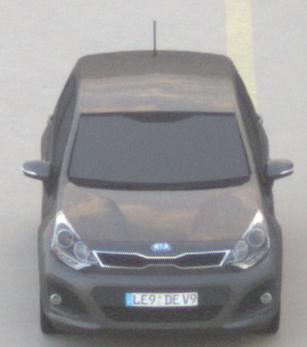
Make: KIA
Model: Rio 1.2
Detailed model: Rio (UB)
Model produced from: 2011/09
Model produced until: 2015/01
Doors: 3
Color: gray
Road condition: dry road
Daytime: sunrise or sunset
Contrast: low contrast